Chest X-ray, PA view. Patient: 54 years old, sex M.
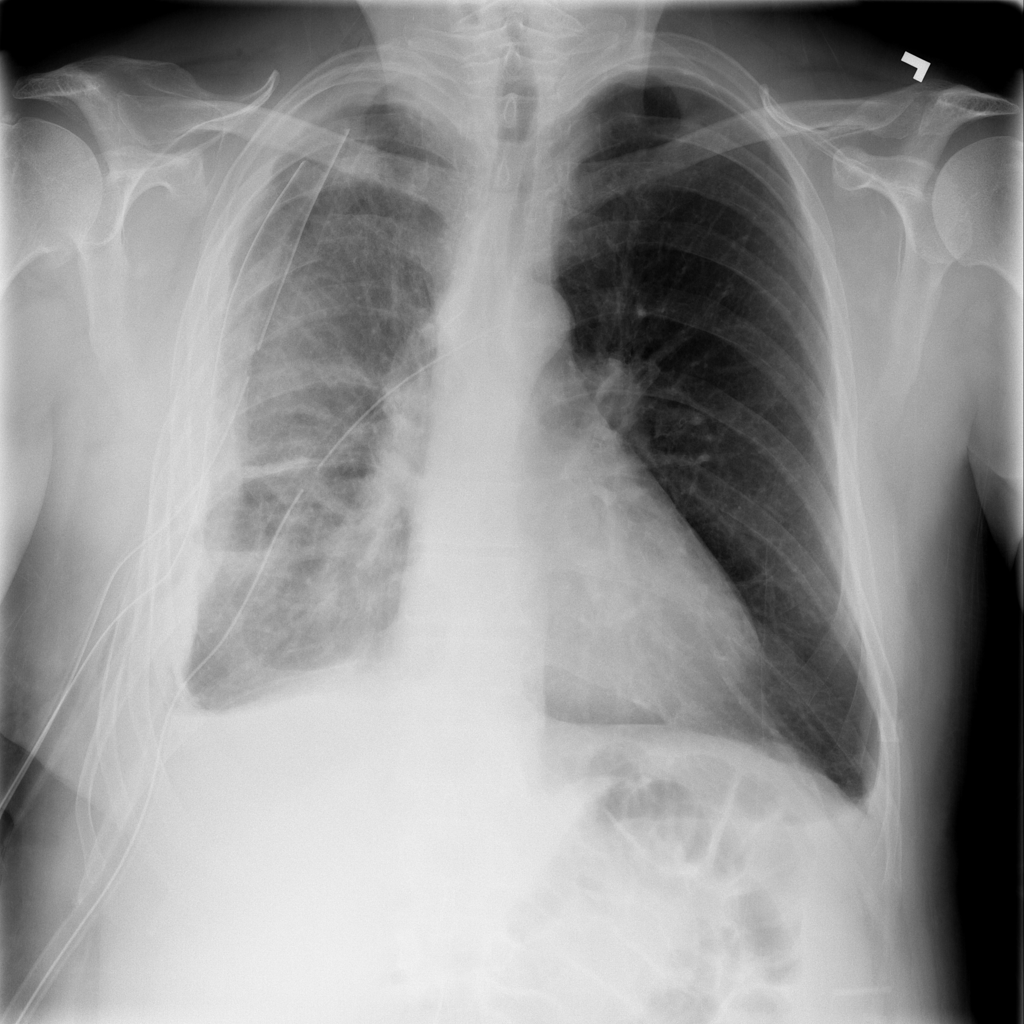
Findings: Effusion